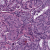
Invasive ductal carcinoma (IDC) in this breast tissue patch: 1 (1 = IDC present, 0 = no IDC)